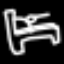
Label: bed